Aerial crown-view tile of a tropical tree (Barro Colorado Island, Panama), acquired 20241014:
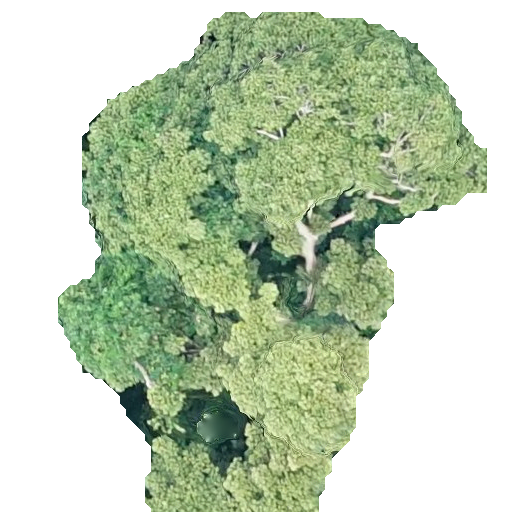
Species: Sterculia apetala
GBIF accepted scientific name: Sterculia apetala
Crown area: 223.496 m²